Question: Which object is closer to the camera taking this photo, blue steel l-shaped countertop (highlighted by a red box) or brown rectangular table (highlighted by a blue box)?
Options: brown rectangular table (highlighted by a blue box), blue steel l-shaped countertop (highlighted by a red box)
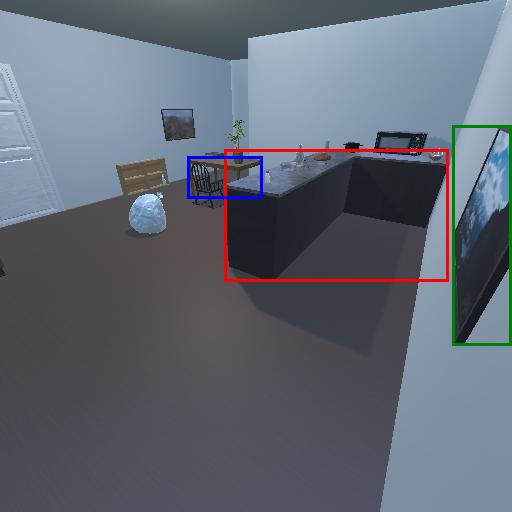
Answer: brown rectangular table (highlighted by a blue box)